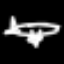
Label: airplane